Aerial crown-view tile of a tropical tree (Barro Colorado Island, Panama), acquired 20250512:
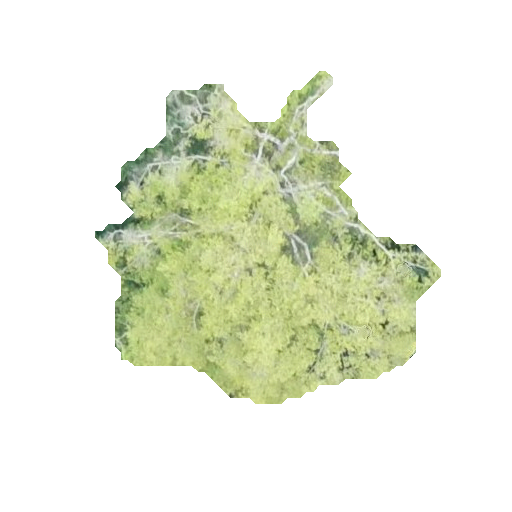
Species: Terminalia amazonia
GBIF accepted scientific name: Terminalia amazonica
Crown area: 103.145 m²